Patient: sex F, age 26
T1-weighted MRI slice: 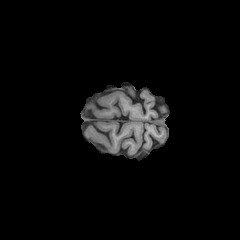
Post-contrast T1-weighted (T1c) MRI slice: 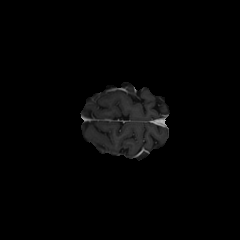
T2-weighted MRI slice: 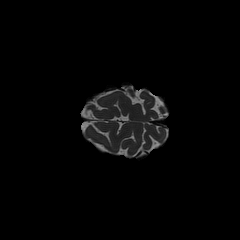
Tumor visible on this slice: no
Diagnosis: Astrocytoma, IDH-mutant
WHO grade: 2